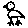
Label: bird